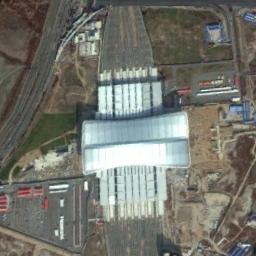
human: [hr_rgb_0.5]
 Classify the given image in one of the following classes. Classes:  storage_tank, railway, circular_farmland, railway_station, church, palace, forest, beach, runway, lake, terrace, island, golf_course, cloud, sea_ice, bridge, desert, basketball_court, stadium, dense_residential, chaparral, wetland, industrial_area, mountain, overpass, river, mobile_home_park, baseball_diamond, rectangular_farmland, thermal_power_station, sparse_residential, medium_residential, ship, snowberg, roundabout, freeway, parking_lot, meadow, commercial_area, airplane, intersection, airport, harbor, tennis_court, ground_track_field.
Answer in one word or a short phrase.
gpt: railway_station